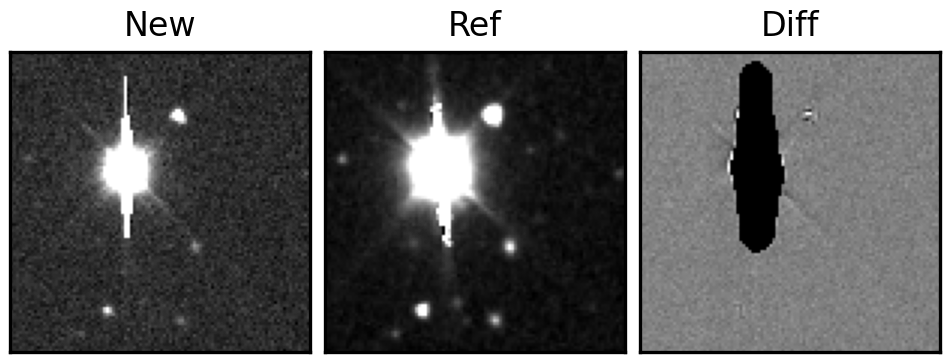
Label: bogus